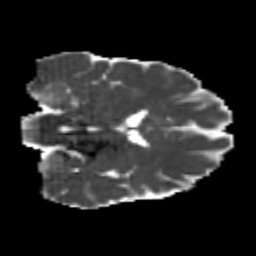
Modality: MD
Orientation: coronal
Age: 25
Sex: male
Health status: healthy
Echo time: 0.074 s